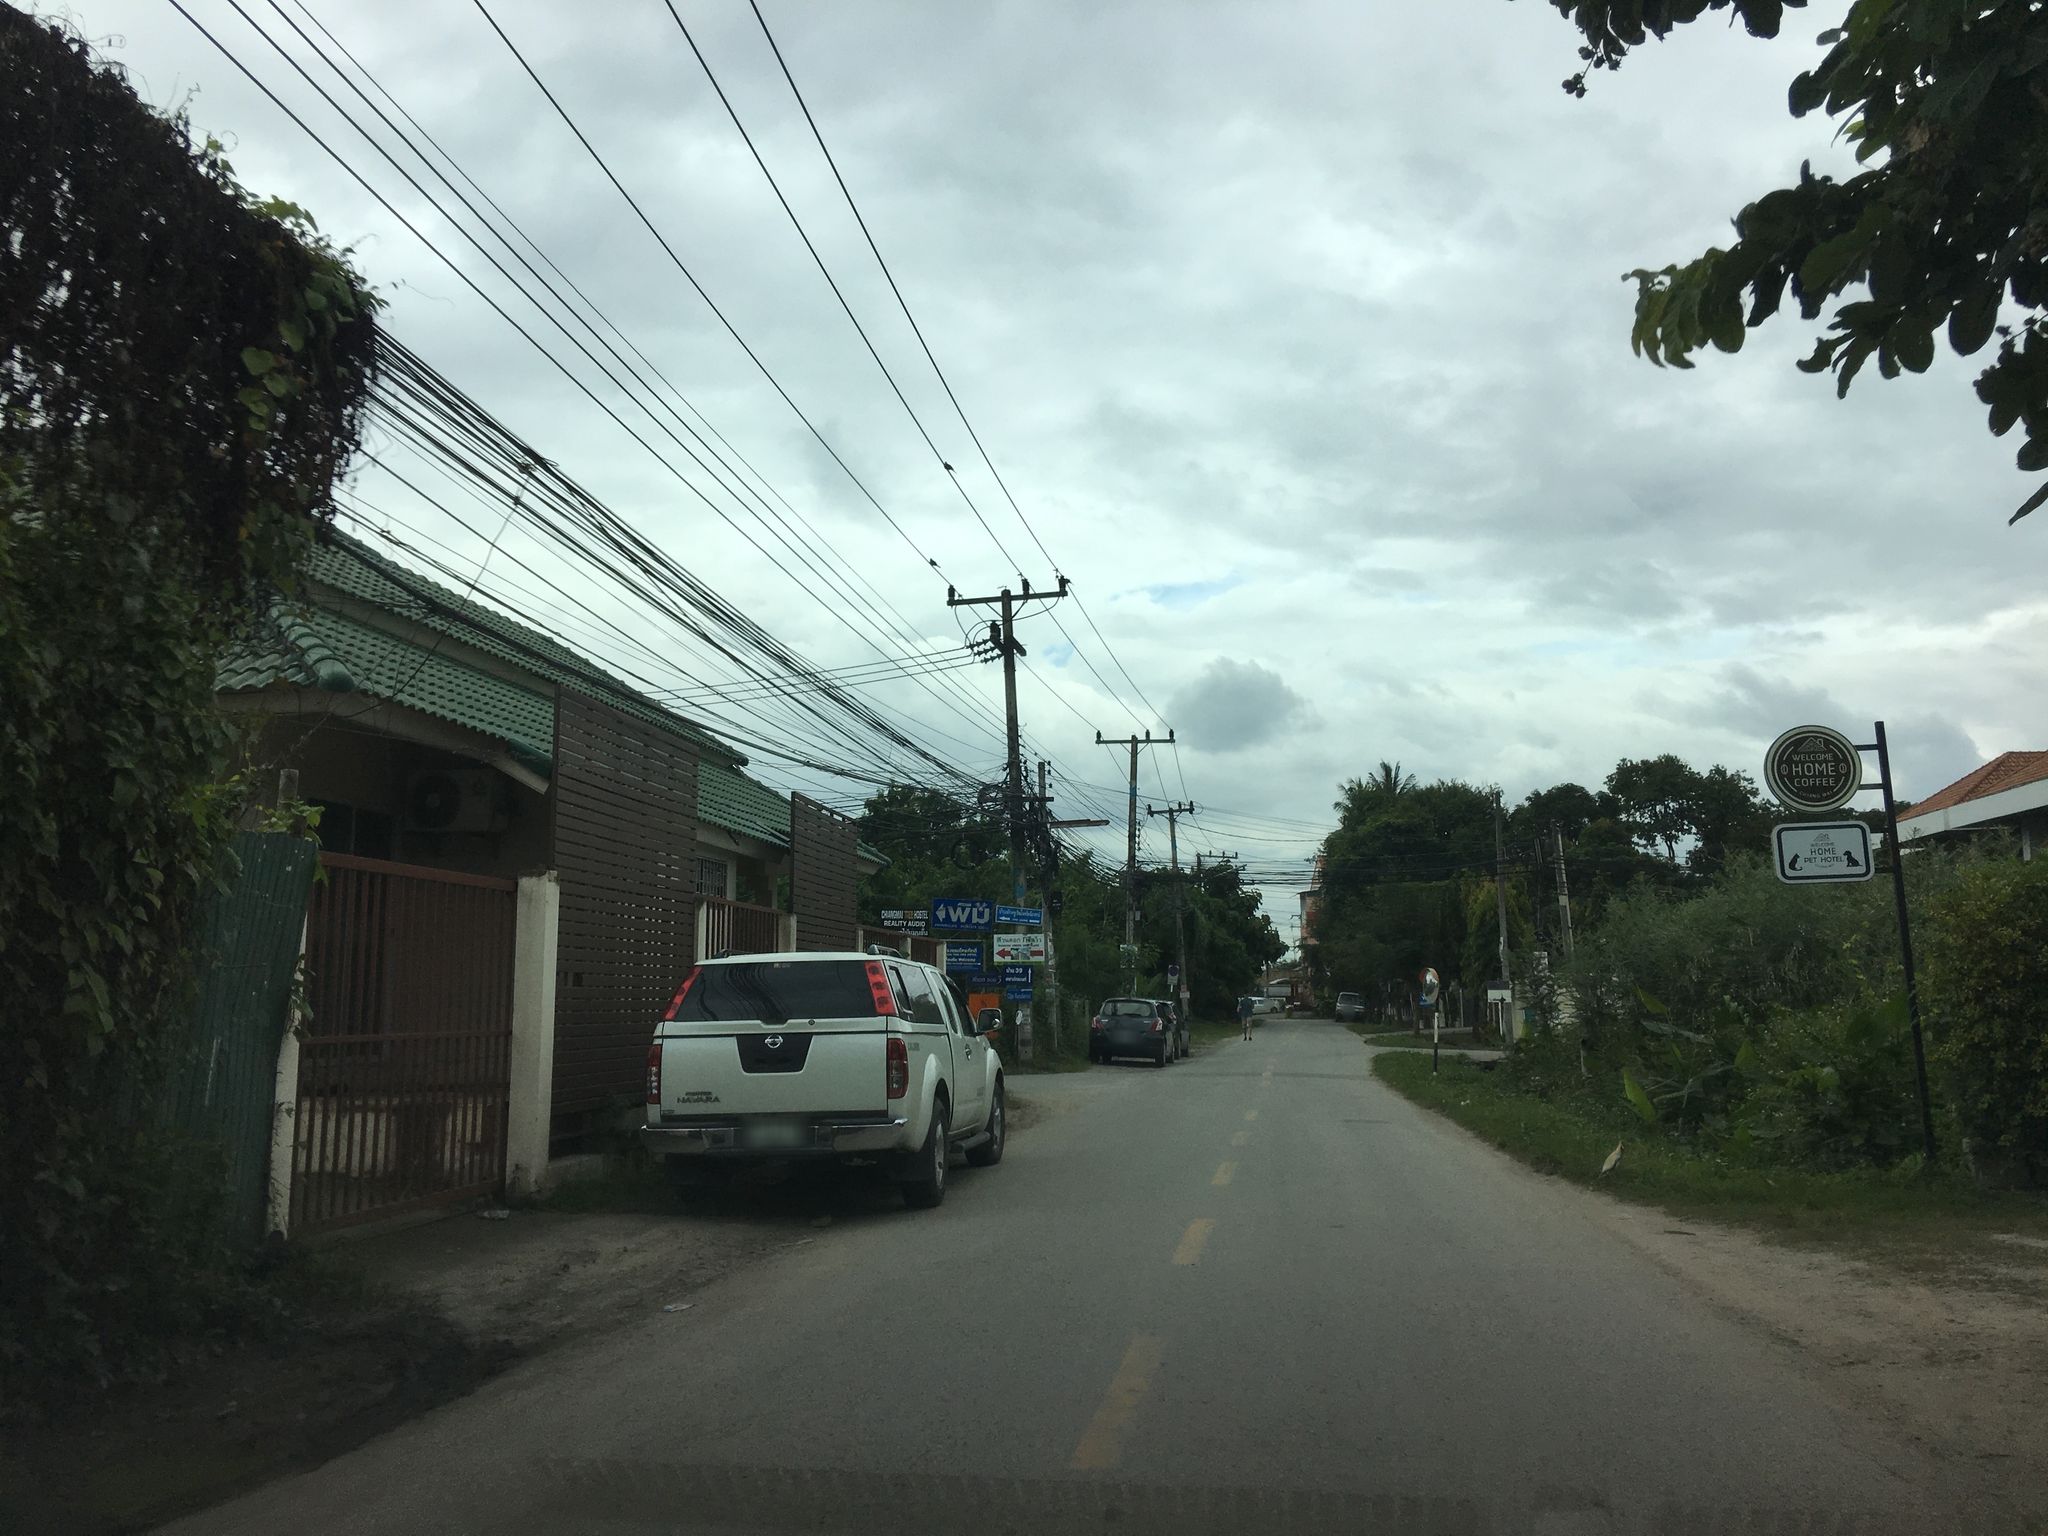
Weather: cloudy
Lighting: day
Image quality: good
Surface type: driving surface
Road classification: residential
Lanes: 2
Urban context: low density rural
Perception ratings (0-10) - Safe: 4.95, Lively: 2.68, Beautiful: 4.13, Boring: 5.2, Depressing: 5.21, Wealthy: 1.09